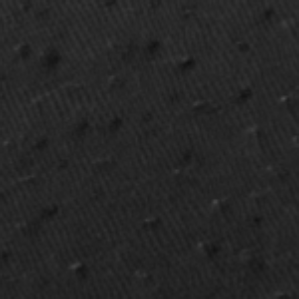
Label: frost